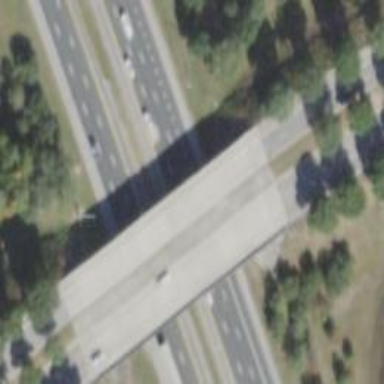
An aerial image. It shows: Primary highway with bridge.